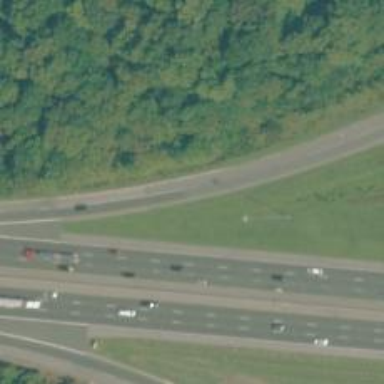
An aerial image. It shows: Asphalt motorway link.